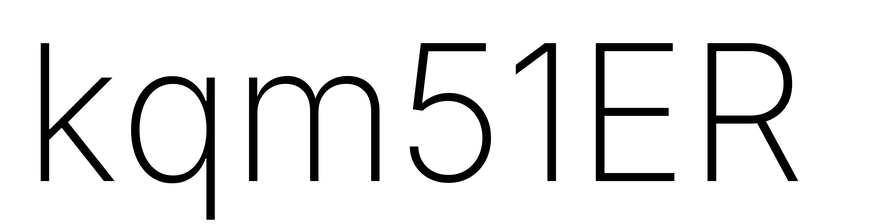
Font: Inter_ExtraLight